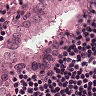
Metastatic tissue present: yes